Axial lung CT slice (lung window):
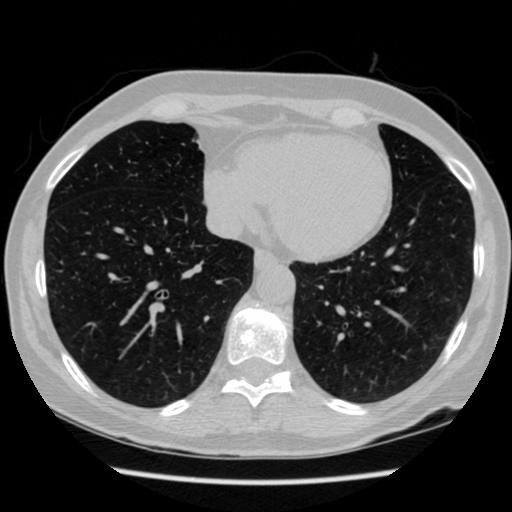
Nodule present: no